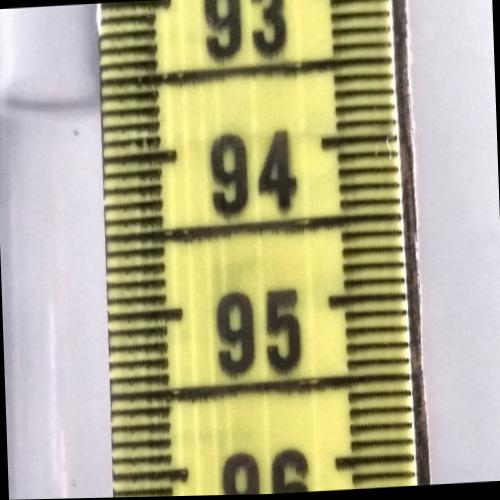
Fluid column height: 93.6 cm